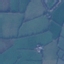
Land use / land cover class: Pasture